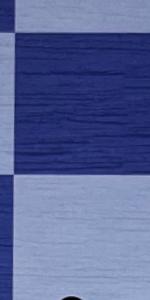
Label: Empty